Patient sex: M
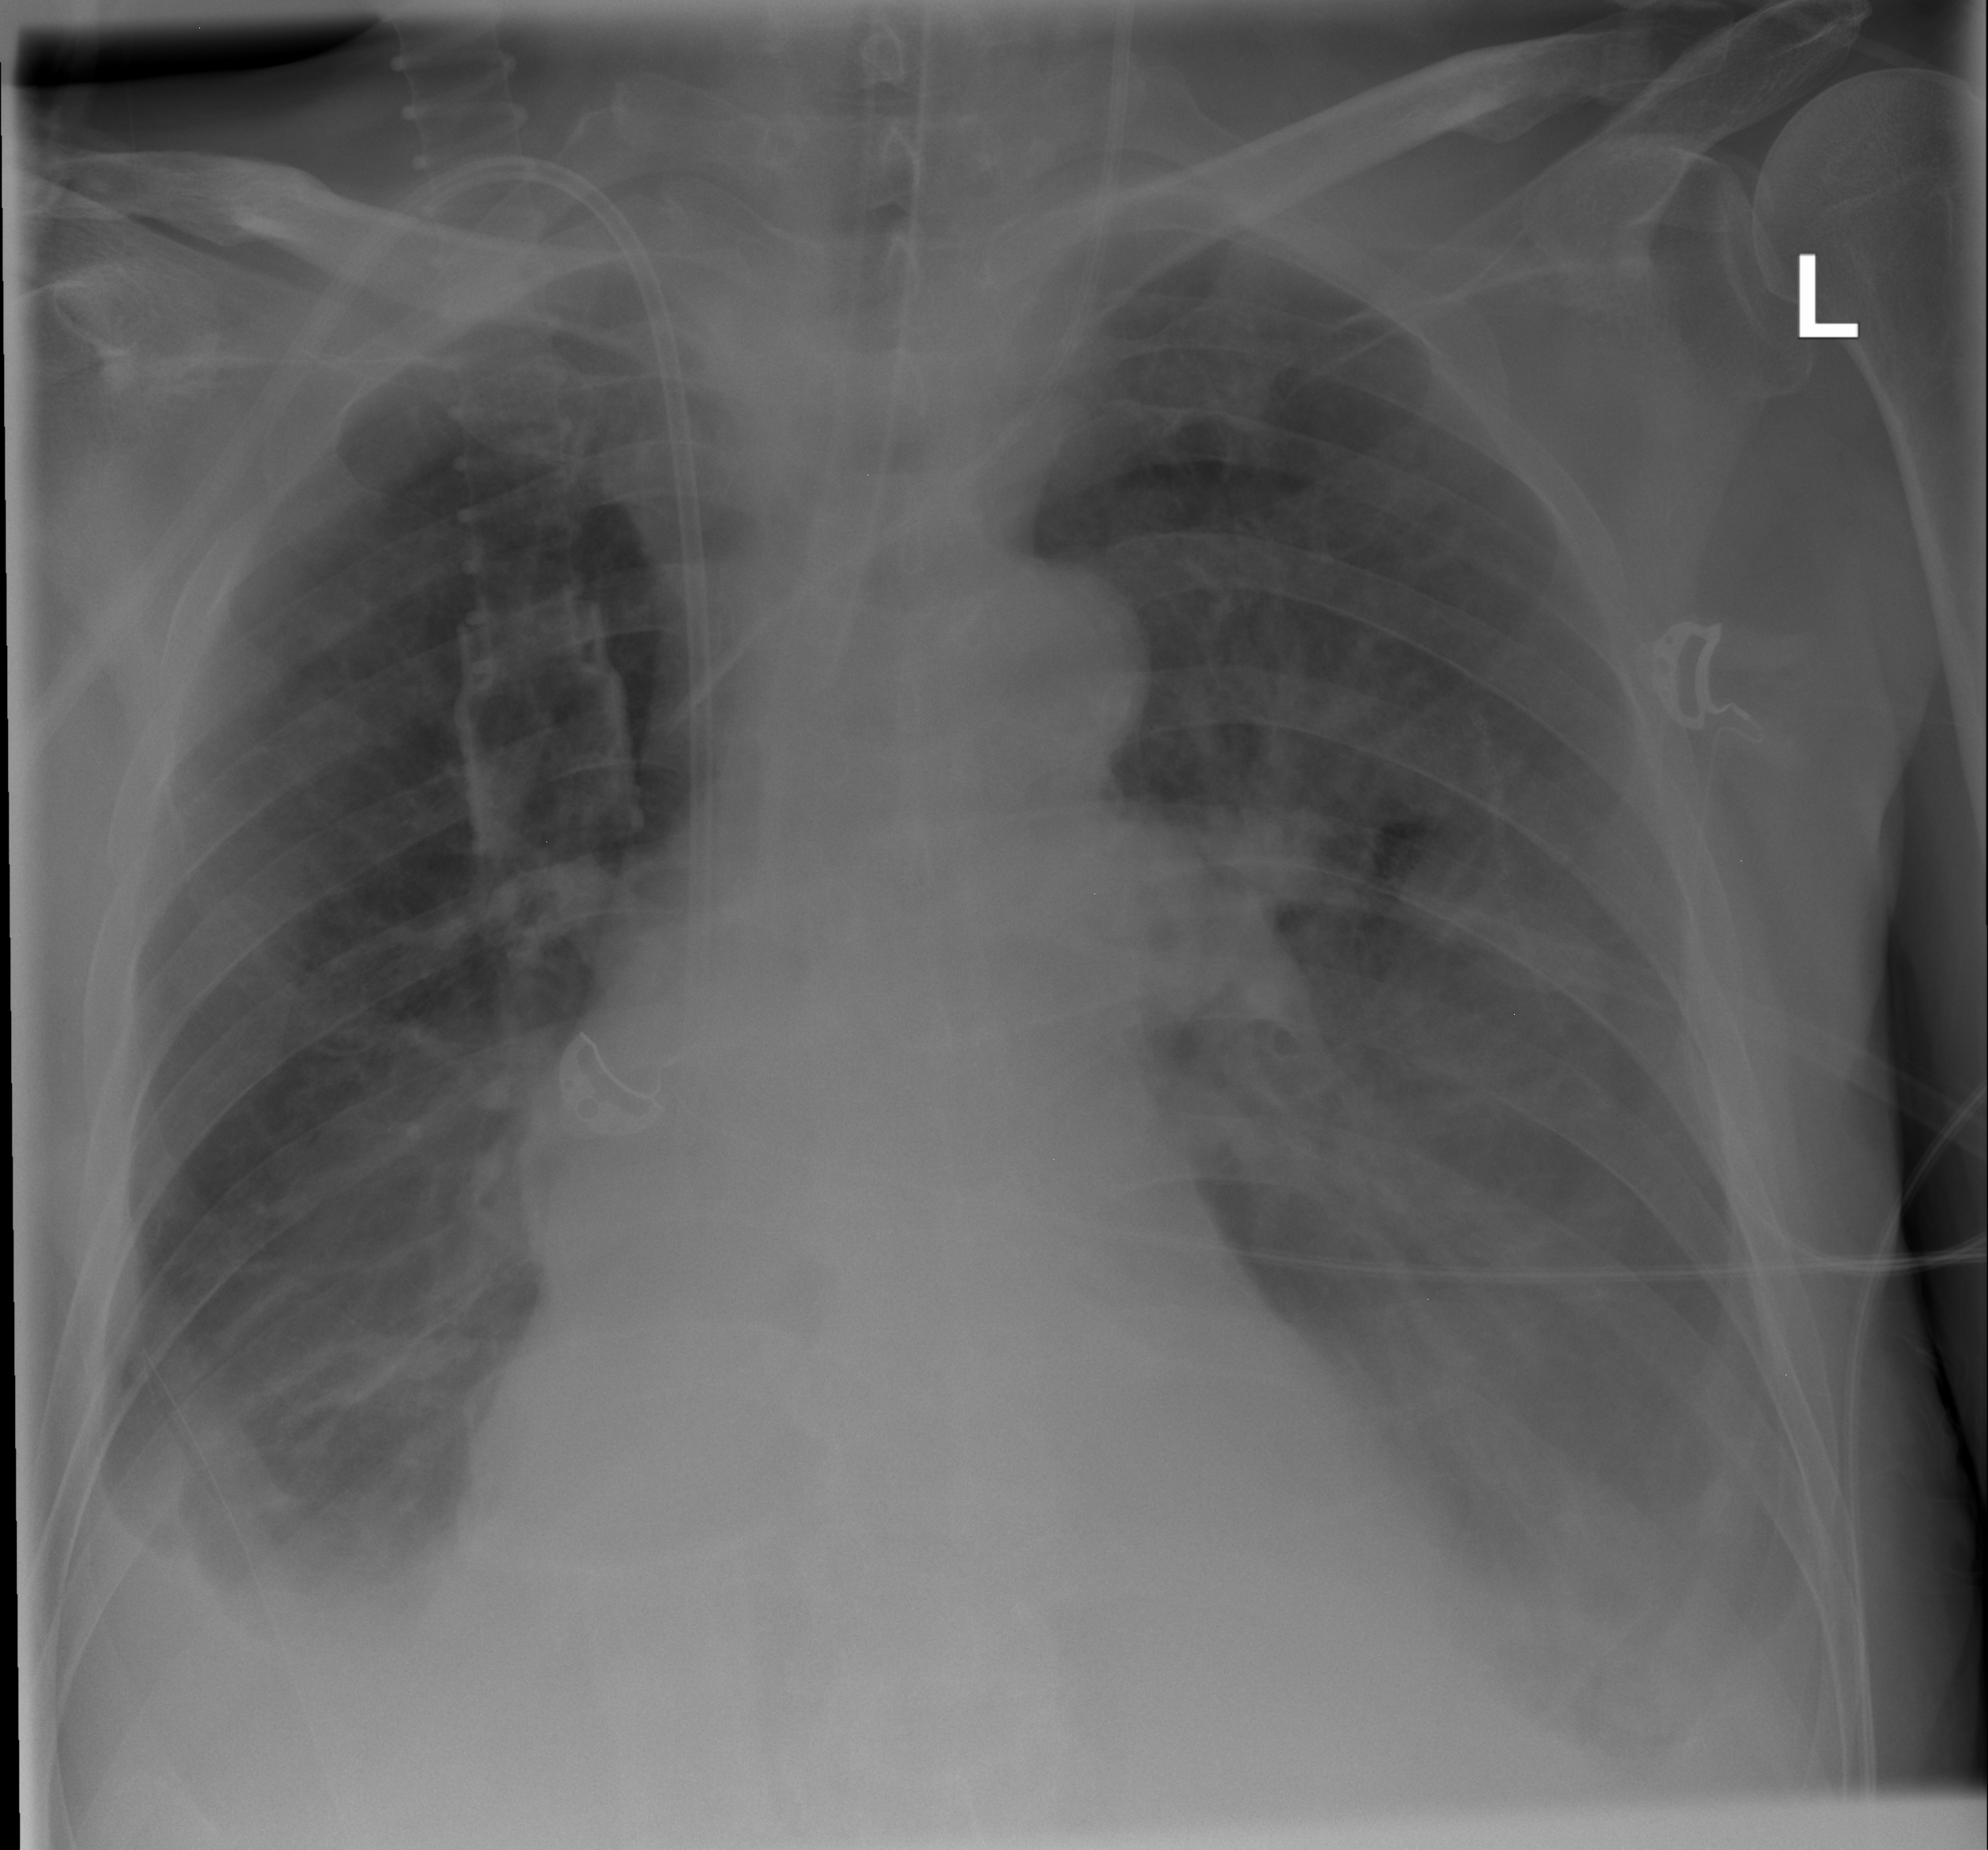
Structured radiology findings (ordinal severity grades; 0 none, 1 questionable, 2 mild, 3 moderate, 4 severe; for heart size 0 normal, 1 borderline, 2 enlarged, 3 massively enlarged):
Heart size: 2
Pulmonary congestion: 2
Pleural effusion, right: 2
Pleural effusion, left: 2
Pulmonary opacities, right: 2
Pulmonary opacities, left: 2
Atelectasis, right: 2
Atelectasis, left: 2